Question: I've been working with a custom ExpandableList (see example picture below) where each item always has one child. This child consists of three parts. Each part has a header (red bars) and below that an Empty item OR a list of items. The length of this list will vary.
The first way I tried to do this is by adding a ViewStub below the empty item, which I inflated with a custom view, which also contained a ViewStub at the end which I inflated in turn for the next item, thus adding items recursively to create this sort of list of items. Sadly this resulted in StackOverflowError's when the list became too long (With short lists this worked perfectly).
So on my second try I tried using a ListView with a custom adapter instead. Sadly this list only used a small part of my screen and the rest of the items where occluded behind the header of the next part (This mini list looked scrollable as a second scrollbar appeared next to it, but it did not scroll. Not that I would consider this scrolling inside a scrolling list to be a good solution, but just wanted to mention this).
Can anyone tell me how I can tell this list of items to not be scrollable and take up all the room that it needs (does it know what size it is going to be when the child node is created??) or help me with a alternative solution to my problem? (Ooh, and I have considered putting an unholy amount of ViewStubs inside my layout, but that just seems idiotic and really bad practice. Correct me if I'm wrong)

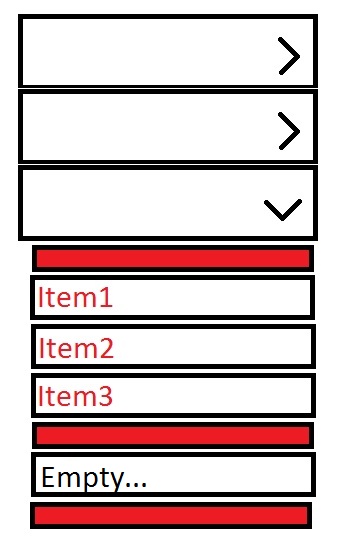
Answer: If I understood you correctly, then why don't you just take an ExpandableList + Adapter that implements ExpandableListAdapter? It's a somewhat ugly approach but it works and isn't much hassle.
> MyAdapter implements ExpandableListAdapter
'''
@Override
public View getChildView(int groupPosition, int childPosition,boolean isLastChild, View convertView, ViewGroup parent) {
}
'''
In this method you could simply figure out if the current childPosition would be one of the headers or one of the children and inflate the appropriate View from xml.